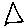
Label: triangle